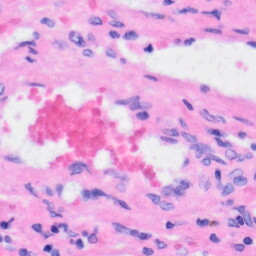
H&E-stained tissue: Liver